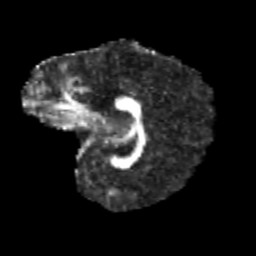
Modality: FA
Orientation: sagittal
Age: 10
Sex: female
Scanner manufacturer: siemens
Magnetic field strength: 3 T
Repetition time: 3.8 s
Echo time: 0.07 s